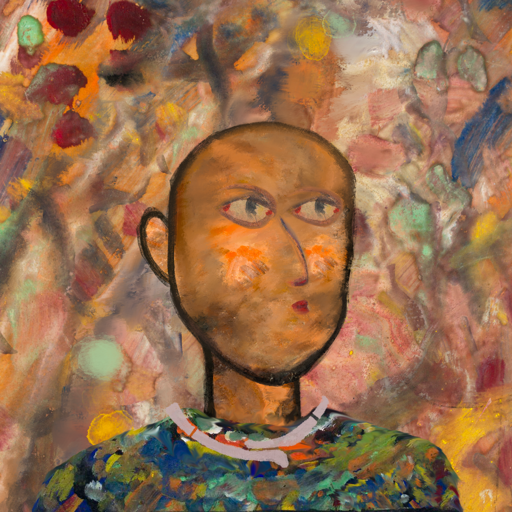
Background: Mother_And_Son_Mother, Head And Neck Side: Gypsy_Queen, Face Side: GypsyMother, Bust: An_Impression, Hair Side: Blank, Head Accessory: Blank, Second Necklace: Blank, Necklace: Hypocrite_2, Baby: Blank